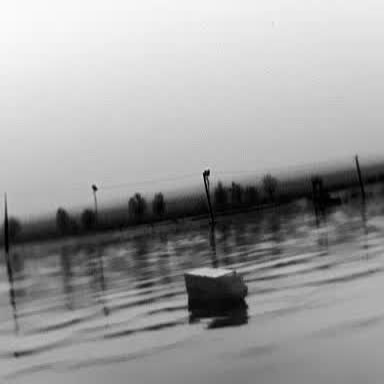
There is a fishing_boat in the infrared image.